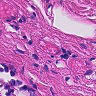
Metastatic tissue present: no